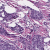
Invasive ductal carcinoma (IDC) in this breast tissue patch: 1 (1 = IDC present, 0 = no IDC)